Field crop: maize
Growth stage: 2
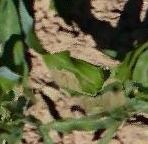
Species: maize